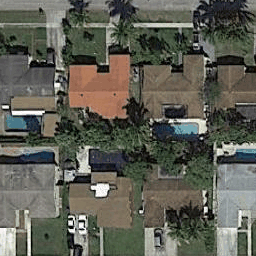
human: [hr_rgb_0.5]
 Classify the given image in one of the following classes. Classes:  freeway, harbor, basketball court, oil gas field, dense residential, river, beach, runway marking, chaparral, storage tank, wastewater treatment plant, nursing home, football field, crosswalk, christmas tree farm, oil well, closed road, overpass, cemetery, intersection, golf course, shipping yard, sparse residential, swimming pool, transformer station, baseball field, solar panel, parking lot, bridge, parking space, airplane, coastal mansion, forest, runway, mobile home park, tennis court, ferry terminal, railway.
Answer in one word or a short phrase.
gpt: dense residential